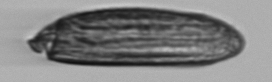
Label: Katodinium_or_Torodinium